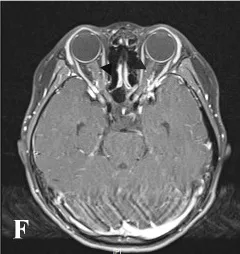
MRI at onset and follow-up. With gadolinium enhancement in the T1-weighted gadolinium-enhanced image.
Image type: radiology (mri)